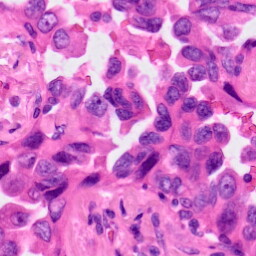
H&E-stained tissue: Lung